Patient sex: M
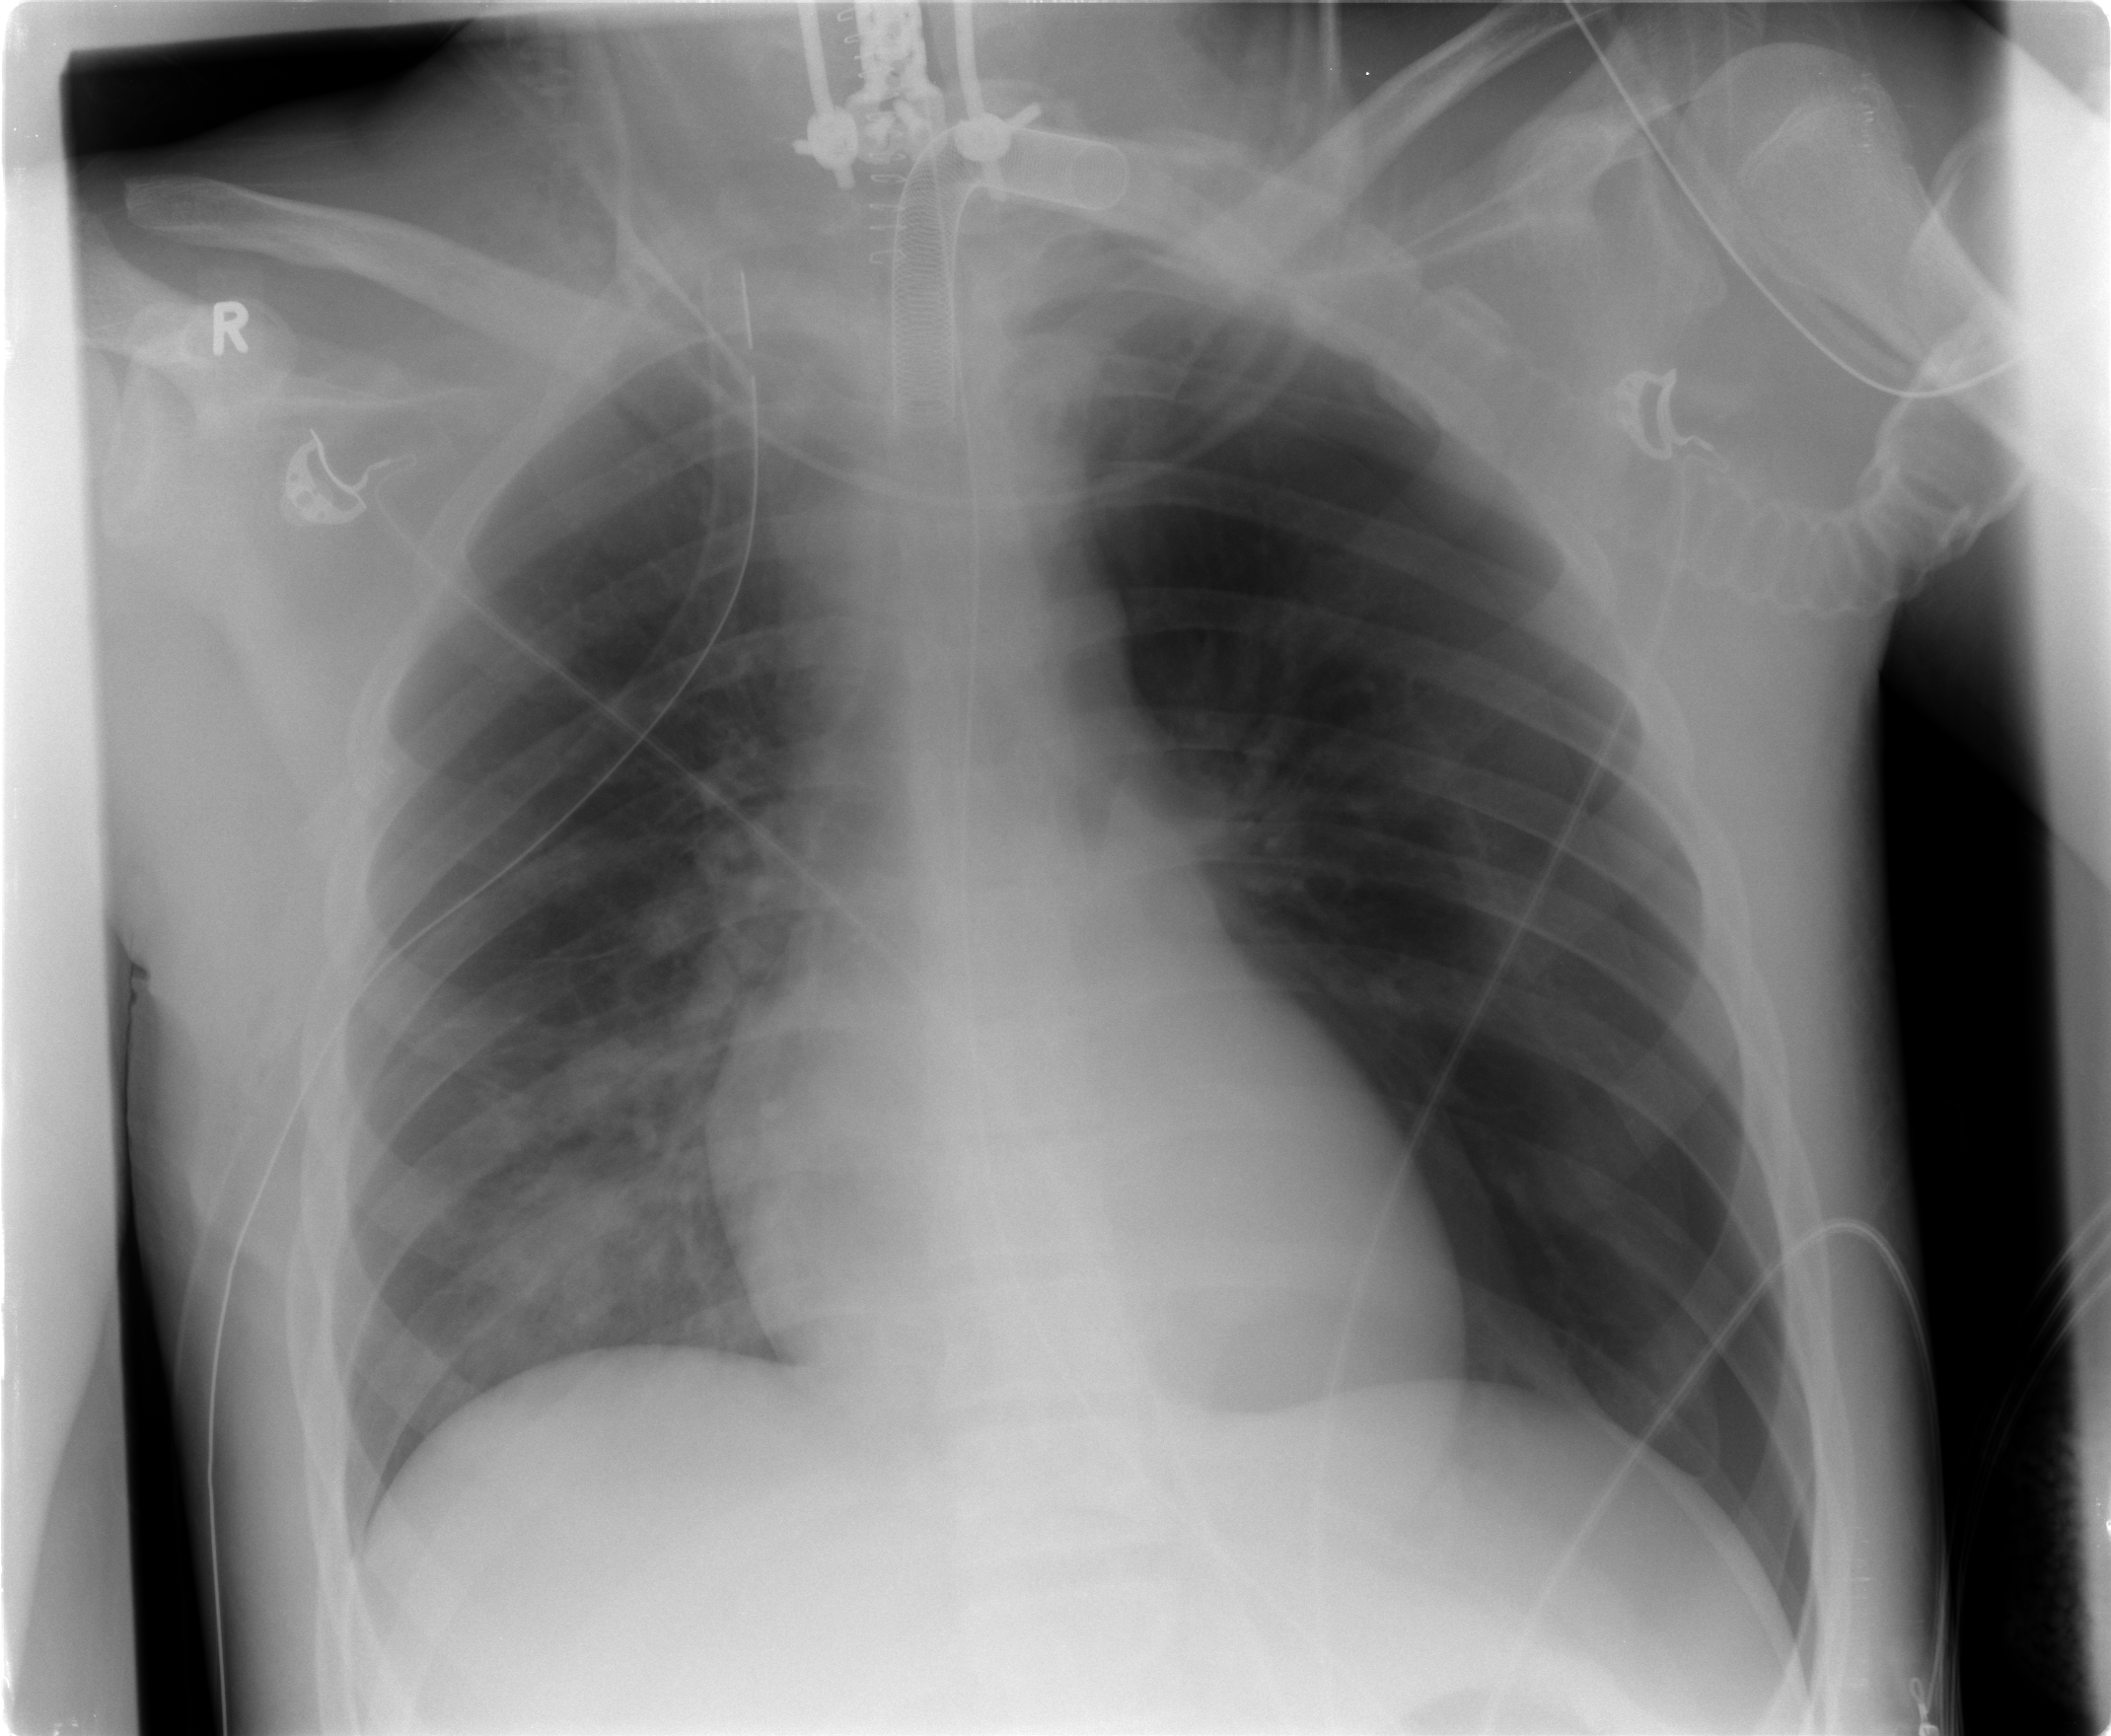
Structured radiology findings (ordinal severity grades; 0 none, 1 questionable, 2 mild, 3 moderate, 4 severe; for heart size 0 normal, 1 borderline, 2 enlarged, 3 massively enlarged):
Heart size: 0
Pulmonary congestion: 0
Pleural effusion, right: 0
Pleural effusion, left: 0
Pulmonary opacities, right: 3
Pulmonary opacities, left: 1
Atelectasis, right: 3
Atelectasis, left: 2